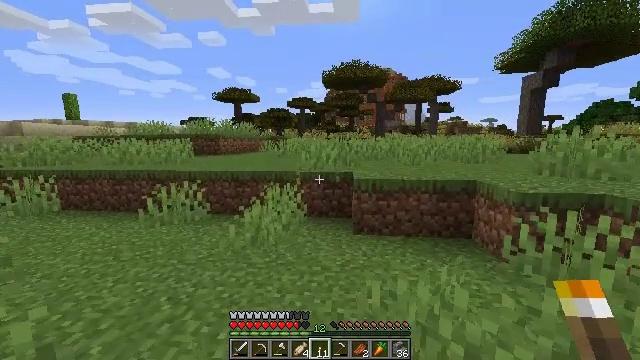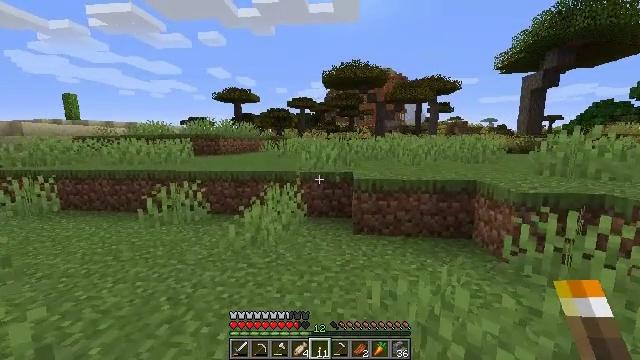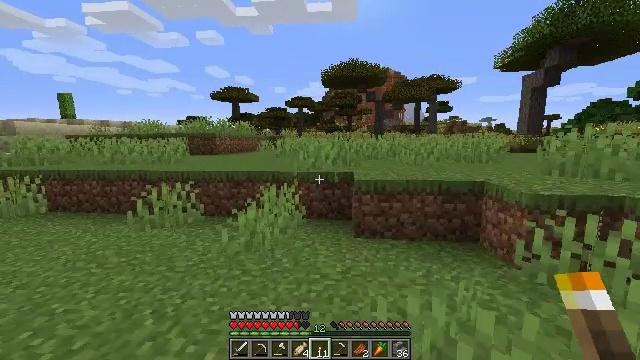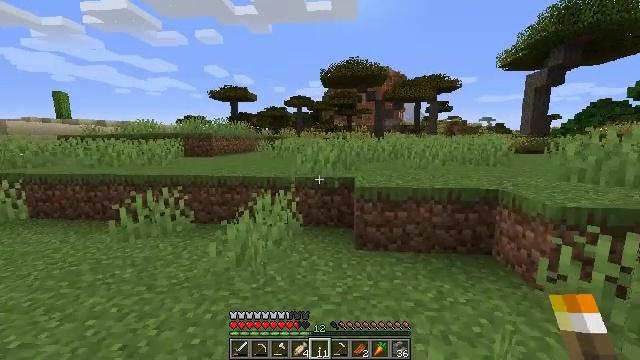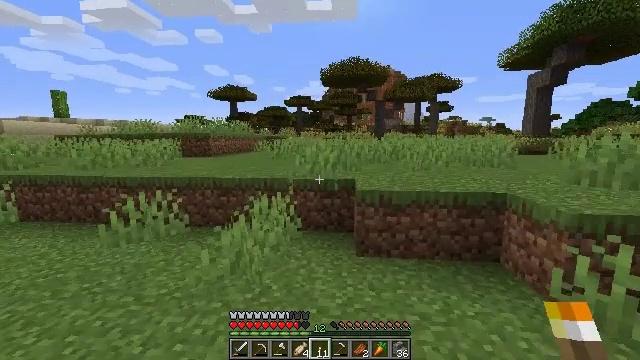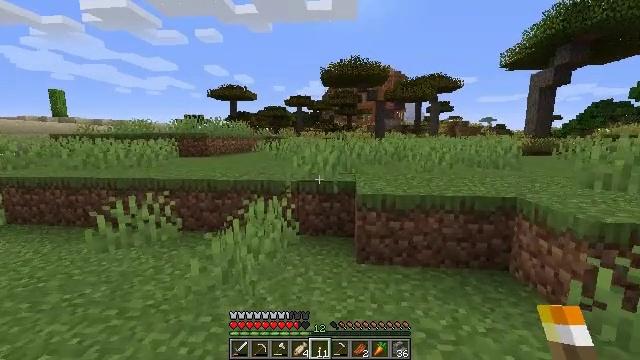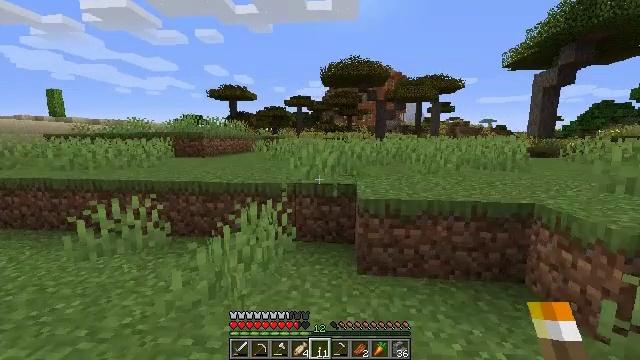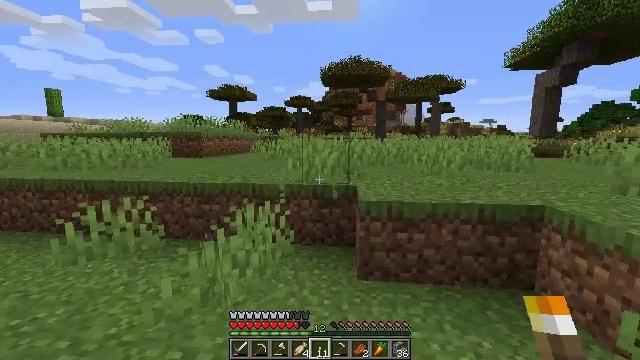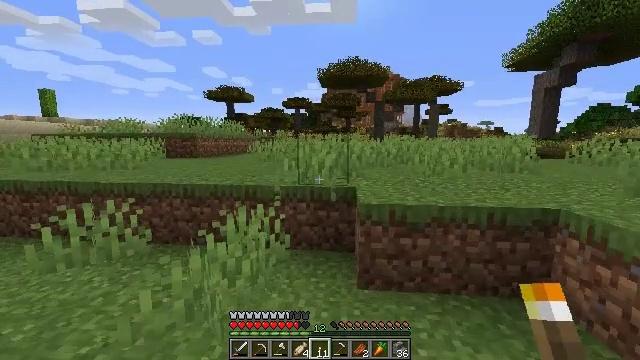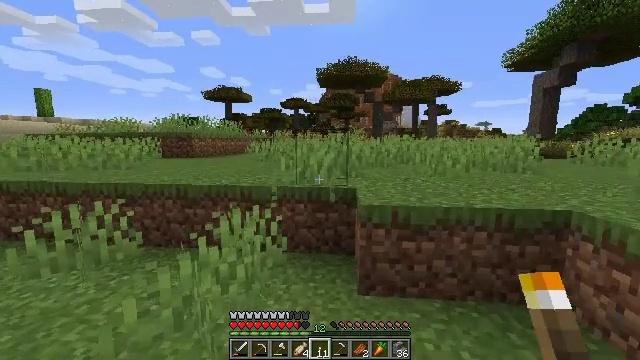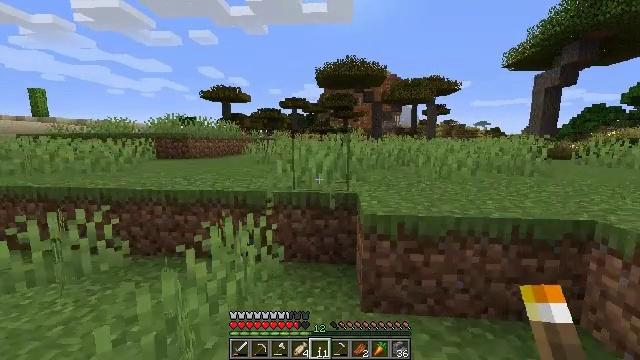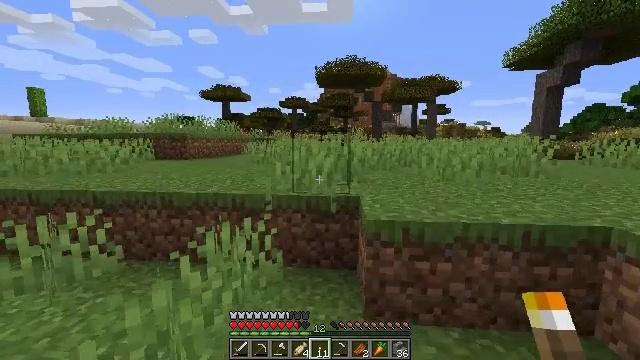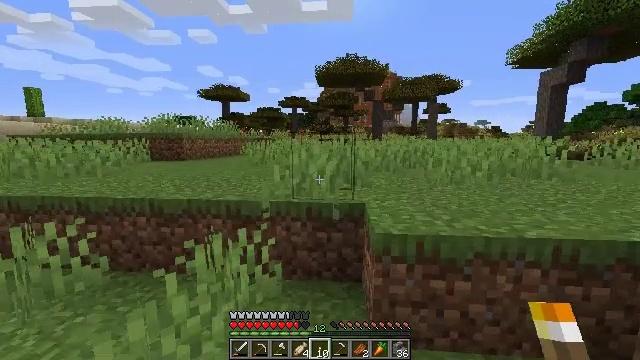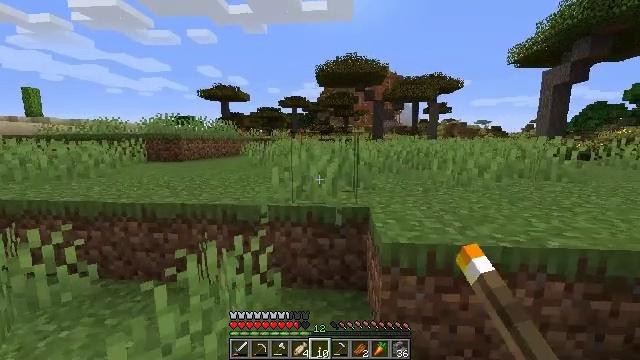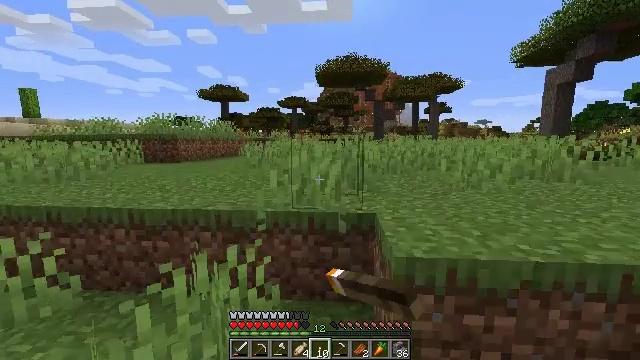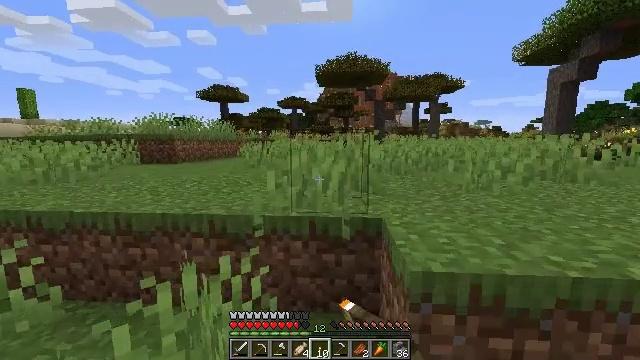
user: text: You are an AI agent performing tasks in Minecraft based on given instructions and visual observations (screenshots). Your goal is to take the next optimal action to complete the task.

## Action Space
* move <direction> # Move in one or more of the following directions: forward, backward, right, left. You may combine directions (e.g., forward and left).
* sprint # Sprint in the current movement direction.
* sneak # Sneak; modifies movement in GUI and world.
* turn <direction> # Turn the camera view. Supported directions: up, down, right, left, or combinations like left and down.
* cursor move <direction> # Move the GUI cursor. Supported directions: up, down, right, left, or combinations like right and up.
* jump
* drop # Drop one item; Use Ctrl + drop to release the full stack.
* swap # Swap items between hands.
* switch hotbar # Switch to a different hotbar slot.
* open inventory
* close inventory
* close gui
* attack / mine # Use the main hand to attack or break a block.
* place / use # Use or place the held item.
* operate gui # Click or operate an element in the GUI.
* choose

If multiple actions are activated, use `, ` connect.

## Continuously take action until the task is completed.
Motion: motion action
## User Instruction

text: Remove a torch from the inventory.
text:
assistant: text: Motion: move forward
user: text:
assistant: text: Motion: move forward
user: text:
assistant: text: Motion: move forward
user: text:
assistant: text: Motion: move forward
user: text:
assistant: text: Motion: move forward
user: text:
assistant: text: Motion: move forward
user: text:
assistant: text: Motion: move forward
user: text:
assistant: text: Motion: move forward
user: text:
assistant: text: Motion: move forward
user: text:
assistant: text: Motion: move forward
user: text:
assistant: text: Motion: move forward
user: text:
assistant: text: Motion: move forward, drop
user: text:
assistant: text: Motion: move forward, drop
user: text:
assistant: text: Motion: move forward, drop
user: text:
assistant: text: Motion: move forward, drop
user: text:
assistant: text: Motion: move forward
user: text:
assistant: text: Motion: move forward
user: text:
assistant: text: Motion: no_op